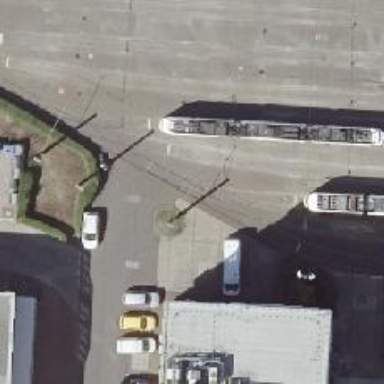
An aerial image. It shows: Railway switch.